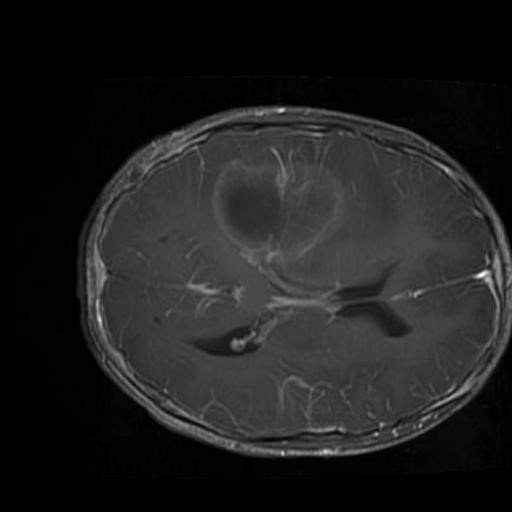
Label: brain_glioma